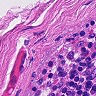
Metastatic tissue present: no